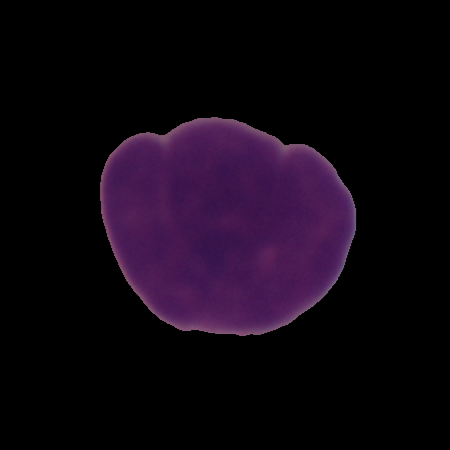
Label: cancer